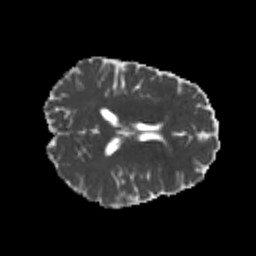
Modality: MD
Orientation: axial
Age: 22
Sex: female
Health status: healthy
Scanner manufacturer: philips
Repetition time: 7.393 s
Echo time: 0.08599 s